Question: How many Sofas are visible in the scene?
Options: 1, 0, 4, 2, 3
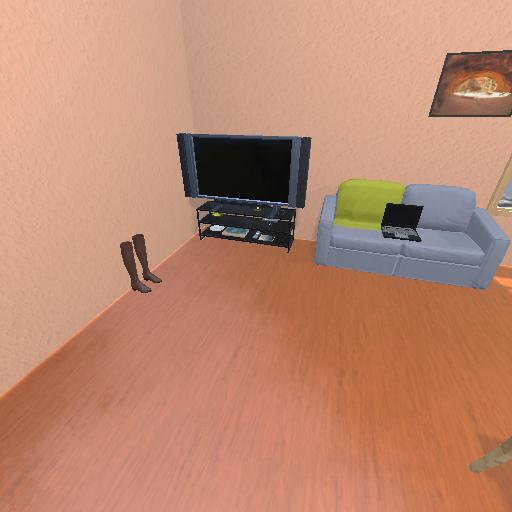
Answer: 1